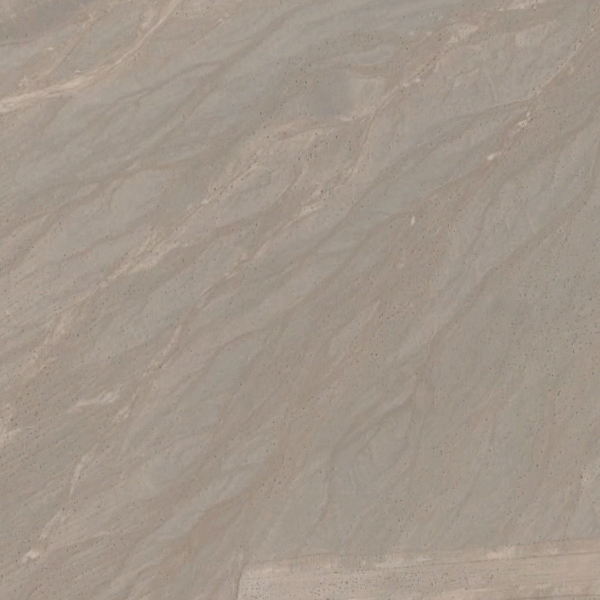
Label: Desert